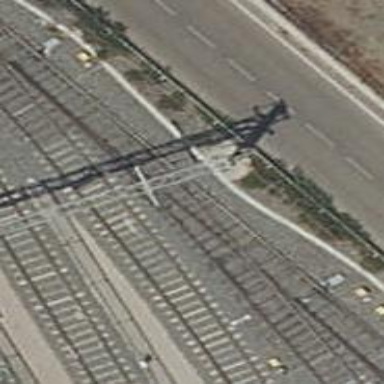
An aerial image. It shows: Railway switch.